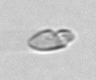
Label: Katodinium_or_Torodinium